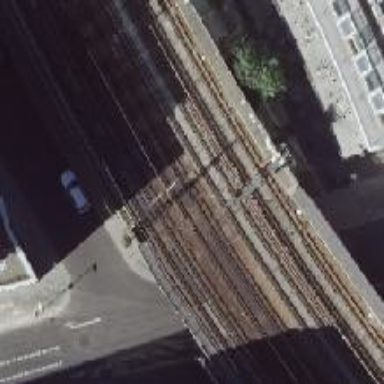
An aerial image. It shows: Railway signal.